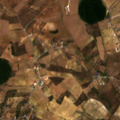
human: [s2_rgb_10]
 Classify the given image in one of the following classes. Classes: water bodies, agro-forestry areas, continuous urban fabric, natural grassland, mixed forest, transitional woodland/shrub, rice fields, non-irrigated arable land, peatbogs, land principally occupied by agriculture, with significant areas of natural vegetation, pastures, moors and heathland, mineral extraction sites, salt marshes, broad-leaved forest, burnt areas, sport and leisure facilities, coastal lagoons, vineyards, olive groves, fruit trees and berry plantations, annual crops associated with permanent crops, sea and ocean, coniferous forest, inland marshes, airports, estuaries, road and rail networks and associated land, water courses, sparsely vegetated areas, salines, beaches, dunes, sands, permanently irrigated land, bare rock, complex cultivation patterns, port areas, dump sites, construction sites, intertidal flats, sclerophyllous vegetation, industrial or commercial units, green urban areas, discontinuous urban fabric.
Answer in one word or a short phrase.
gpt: permanently irrigated land, olive groves, complex cultivation patterns